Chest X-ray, PA view. Patient: 35 years old, sex F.
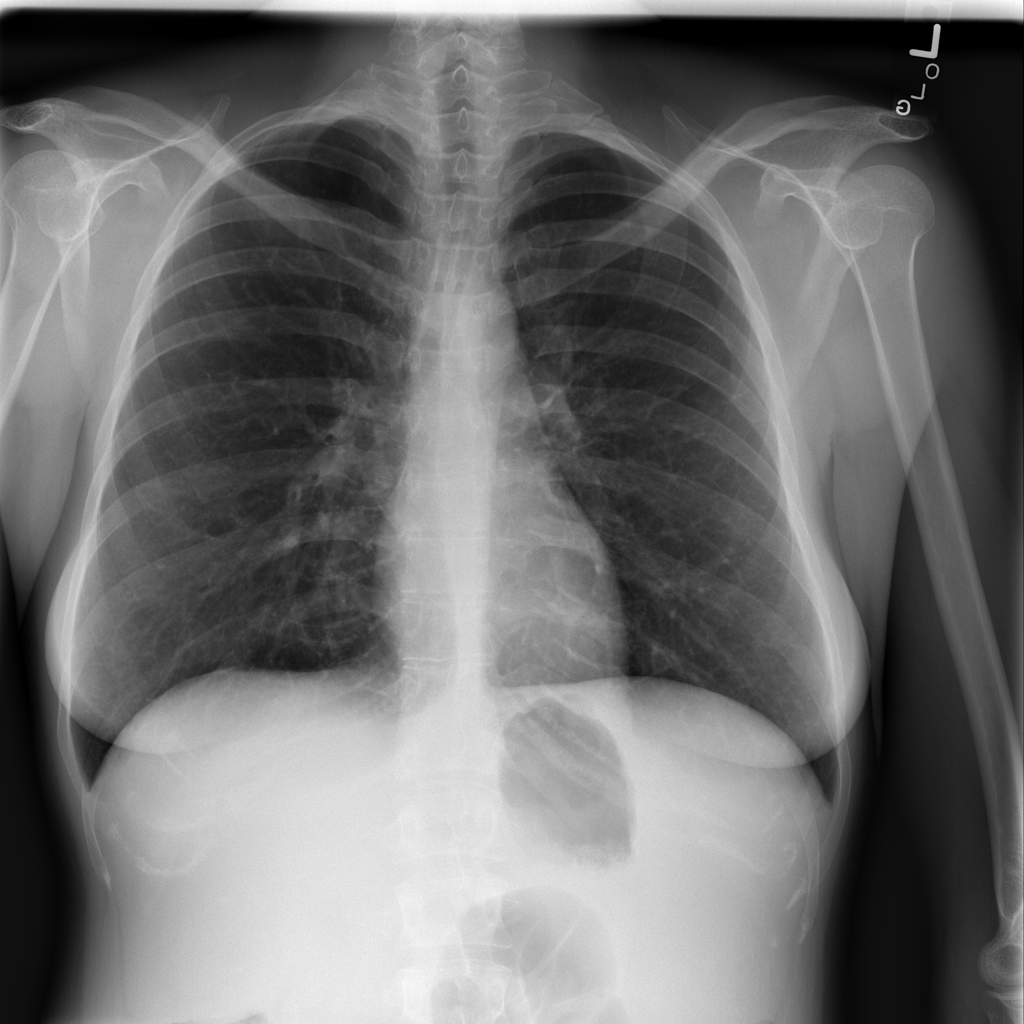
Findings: No Finding